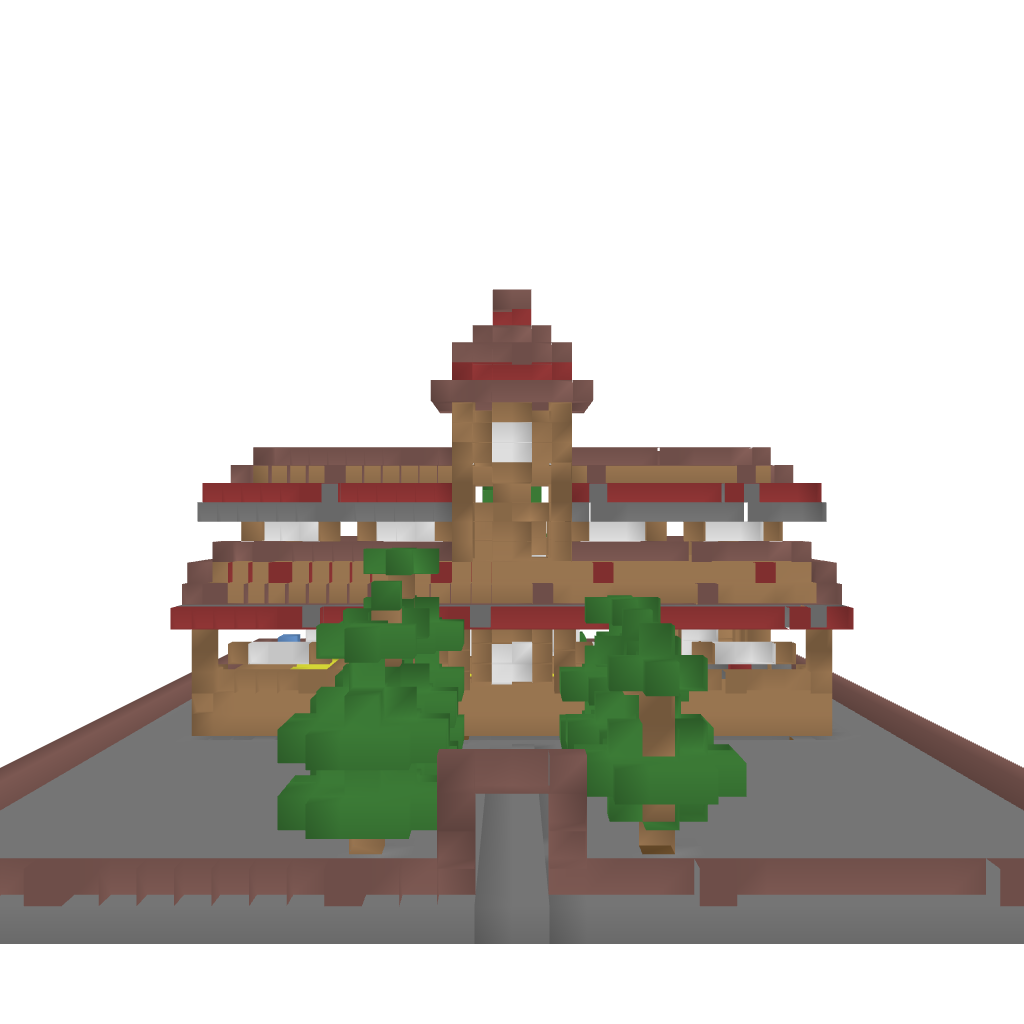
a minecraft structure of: Victorian Mansion House high quality